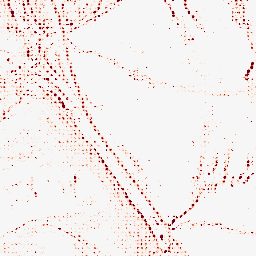
Category: morphological
Decomposition family: morphological_rect
Decomposition parameters: operation: opening
width: 5
height: 3
Upsampling method: sinc_hamming
Upsampling parameters: scale: 8
kernel_size: 4
Upsampling scale: 8